Question: I want to have a photo in line with a paragraph of a text in my Android app. Like the photo below:

For that, I have used a SpannableString with an ImageSpan:
'''
ImageSpan is = new ImageSpan(mContext, R.drawable.image);
SpannableString text = new SpannableString("This is a sample text");
text.setSpan(is, 0, 10, 0);
myTextView.setText(text);
'''
However, the image is placed only on the first line of the paragraph.
How can I achieve this layout?
And please note that later I would like to download the image in the background (lazy loading in a ListView).
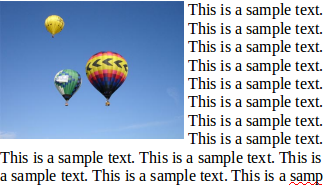
Answer: <URL> looks like it should have what you want, though I have not tried it.